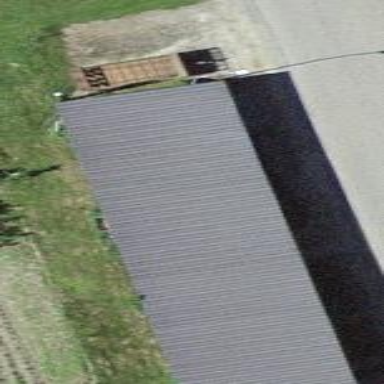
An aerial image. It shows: Barn.